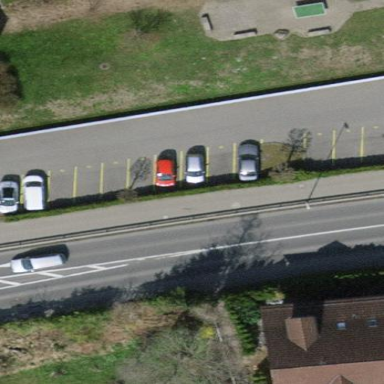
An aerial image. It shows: Group of garages.